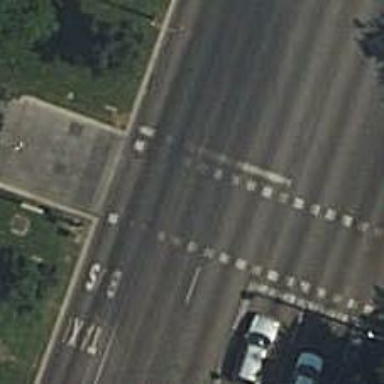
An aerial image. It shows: Road crossing with traffic signals.